Question: I've created a test project that recreates the error I am experiencing in a program that I was told to fix. You can view it at <URL>
The following error occurs when I click on the 'picturebox' button for the second combo box and scroll up using the middle mouse wheel. The key point here is that the first combo box must be selected - which happens when you first launch the application.
The error occurs in this snippet:
'''
private void comboBox2_SelectedIndexChanged(object sender, EventArgs e)
{
if (comboBox2.SelectedIndex <= 0)
{
comboBox3.SelectedIndex = 0;
comboBox3.Items.Clear();
comboBox3.Enabled = false;
}
'''
Here is what the application does:
- -
Now, each combo box listens to the event 'SelectedIndexChanged'. So when the first combo box is changed to it's first item, the second combo box is set to it's first item.
If you run this in the debugger, you'll have to enable error breakpoints otherwise the VS debugger will act as if nothing is wrong. If you run the independent exe, you will receive the error message.
I can fix the error message by removing the selected index and moving enabled above the 'Items.Clear'. I'm more curious as to why it is happening, though. It also seems to me that having two active elements at the same time might be a windows bug? (On top of this bad programming sample.)

This question is a follow-up question of <URL>
'''
using System;
using System.Collections.Generic;
using System.ComponentModel;
using System.Data;
using System.Drawing;
using System.Linq;
using System.Text;
using System.Windows.Forms;
namespace ComboBoxTest
{
public partial class Form1 : Form
{
public static int refillPrefix = 0;
public Form1()
{
InitializeComponent();
initComboBox();
comboBox1.SelectedIndex = 1;
comboBox2.SelectedIndex = 4;
comboBox3.SelectedIndex = 5;
}
public void initComboBox()
{
comboBox1.Items.Clear();
for (int x = 0; x < 15; ++x)
{
comboBox1.Items.Add("Test " + x.ToString());
}
}
public void fillCombo2()
{
comboBox2.Items.Clear();
for (int x = 0; x < 15; ++x)
{
comboBox2.Items.Add("Test " + refillPrefix.ToString() + "_" + x.ToString());
}
refillPrefix++;
}
public void fillCombo3()
{
for (int x = 0; x < 15; ++x)
{
comboBox3.Items.Add("Test " + refillPrefix.ToString() + "_" + x.ToString());
}
refillPrefix++;
}
private void comboBox1_Click(object sender, EventArgs e)
{
comboBox1.DroppedDown = !comboBox1.DroppedDown;
}
private void button1_Click(object sender, EventArgs e)
{
comboBox1.DroppedDown = !comboBox1.DroppedDown;
}
private void pictureBox1_Click(object sender, EventArgs e)
{
comboBox2.DroppedDown = !comboBox2.DroppedDown;
}
private void comboBox1_SelectedIndexChanged(object sender, EventArgs e)
{
if (comboBox1.SelectedIndex <= 0)
{
comboBox2.SelectedIndex = 0;
comboBox2.Items.Clear();
comboBox2.Enabled = false;
pictureBox1.Enabled = false;
}
else
{
fillCombo2();
comboBox2.Enabled = true;
pictureBox1.Enabled = true;
}
}
private void comboBox2_SelectedIndexChanged(object sender, EventArgs e)
{
if (comboBox2.SelectedIndex <= 0)
{
comboBox3.SelectedIndex = 0;
comboBox3.Items.Clear();
comboBox3.Enabled = false;
}
else
{
fillCombo3();
comboBox3.Enabled = true;
}
}
private void comboBox3_SelectedIndexChanged(object sender, EventArgs e)
{
}
}
}
'''
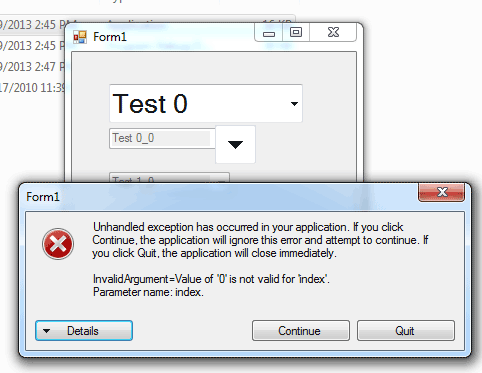
Answer: You are probably trying to set or use an index of selected items, when tehre are none selected?
Check for combobox.selecteditems.count . If that is 0, exit the routine. This happens in combo boxes / list boxes when the selected index is changed, or items deselected. YOu basically want to check on every call, if there are not selected items, don;t work with any. The call should happen twice, on the second call, there will be selected items, and you can use them.